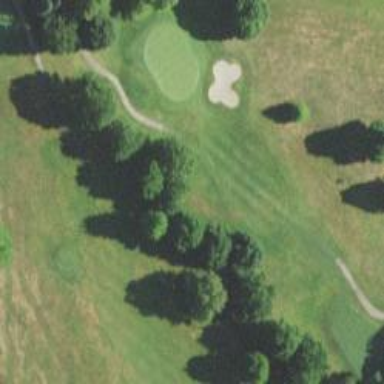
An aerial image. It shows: Golf hole.